Field crop: maize
Growth stage: 2
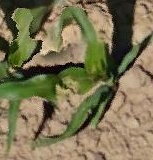
Species: maize